Question: Hi I am trying to look at different ways to visualize a dataset by using hexplots in ggplot.
I essentially want a hexplot with
1. loess line
2. regression line
3.x=y line --> equivalent of abline(0,1)
So far I have come up with this kind of code:
'''
c <- ggplot(mtcars, aes(qsec, wt))
c+stat_binhex()+stat_smooth(method="loess", colour="red")+stat_smooth(method='lm', se=FALSE, colour="orange")+ geom_abline(intercept=0, slope=1)
'''
This gives the picture below, but I still do not see the x=y reference line. Please help. I'm not sure why it is not working. Thanks

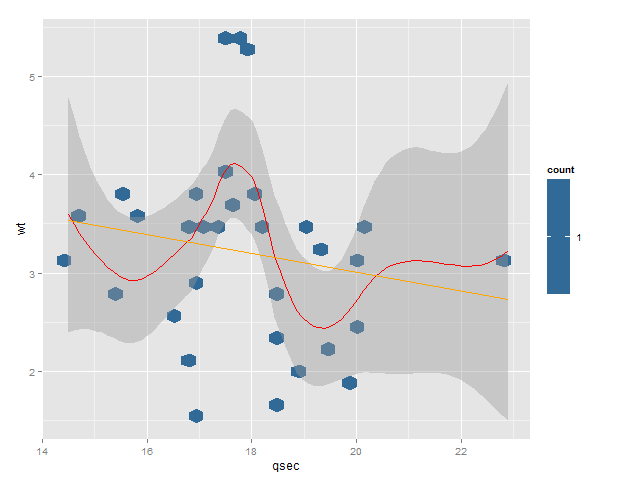
Answer: The y=x reference line is not inside the coordinate ranges you plot. If you change to
'''
geom_abline(slope=1, intercept=-15)
'''
you will see your line on the plot.